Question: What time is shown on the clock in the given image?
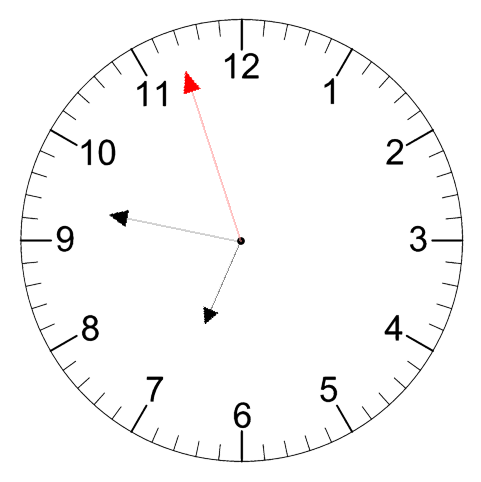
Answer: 06:46:57